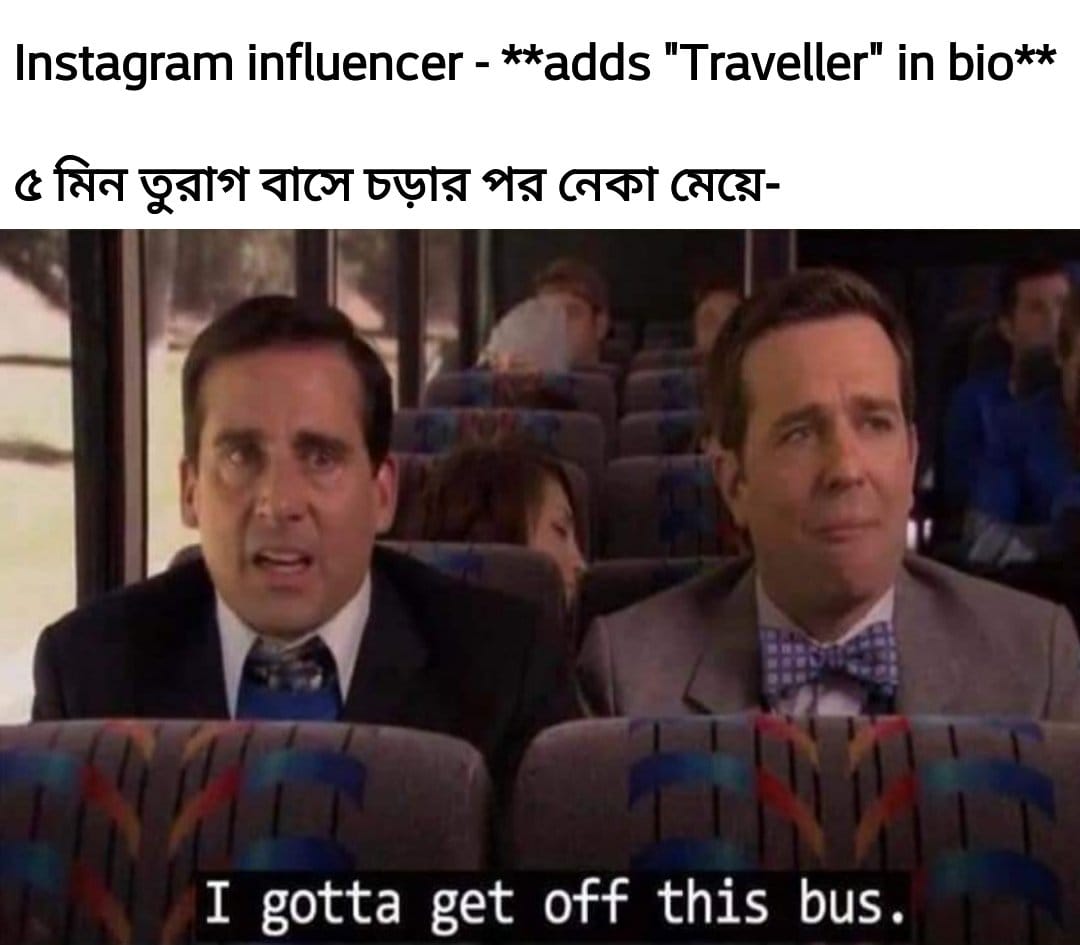
Caption: Instagram influencer -  ** adds " Traveller" in bio **   ৫ মিন তুরাগ বাসে চড়ার পর নেকা মেয়ে -     I gotta get off this bus.
Label: non-hate